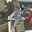
Label: 4